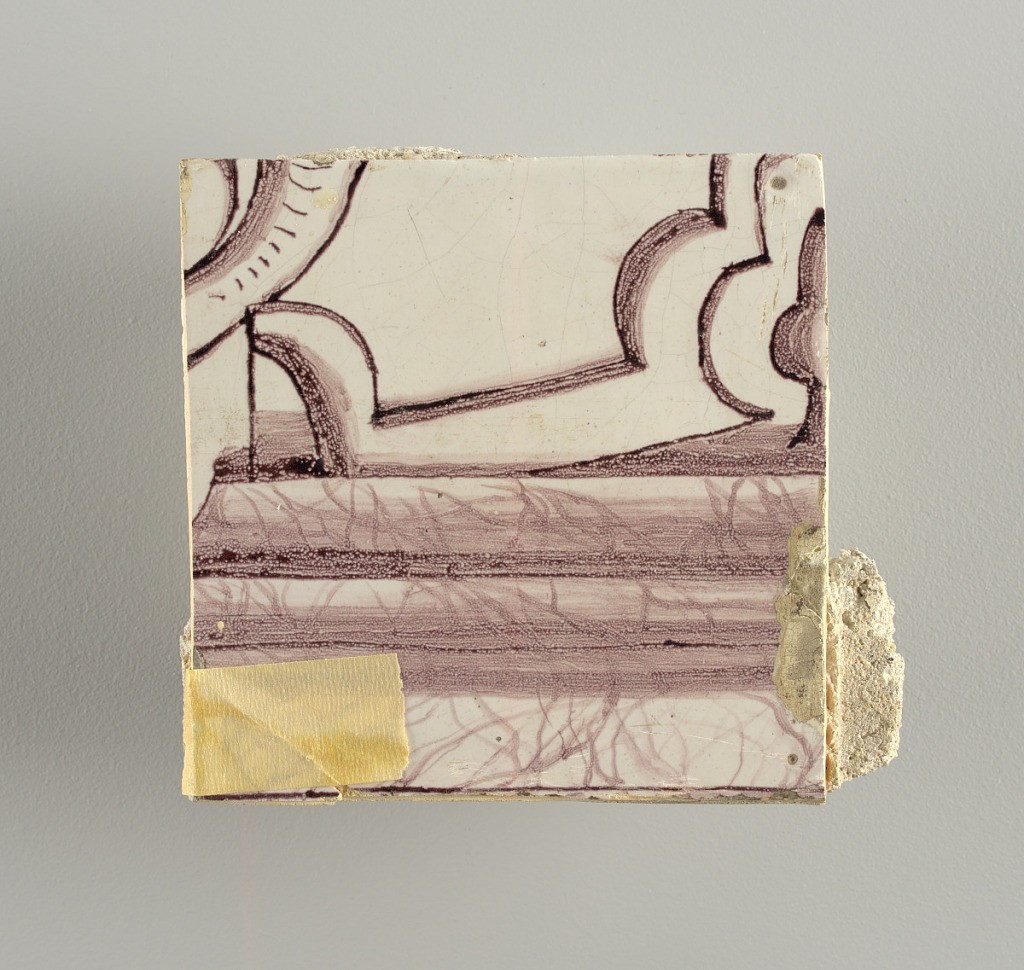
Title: Wall facing
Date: ca. 1725
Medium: Tin-glazed earthenware, underglaze
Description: Horizontal rectangle.  Thirty-seven tiles wide and twenty-one high with opening for door or window nineteen and one-half tiles high and twelve wide.  To left and right of opening, centered canopy above. Left, woman representing Hope, right, a sculputure urn.  Centered above opening, a mascaron.  Arabesque design of foliage.